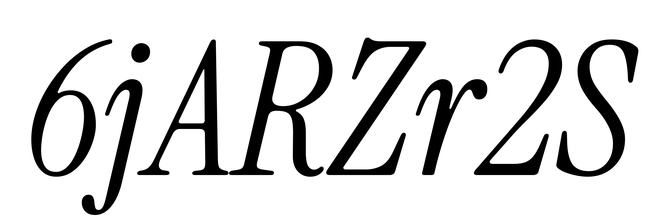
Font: InstrumentSerif-Italic